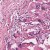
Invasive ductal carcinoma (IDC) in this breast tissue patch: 0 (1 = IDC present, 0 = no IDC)